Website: home-depot
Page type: delivery-shipping
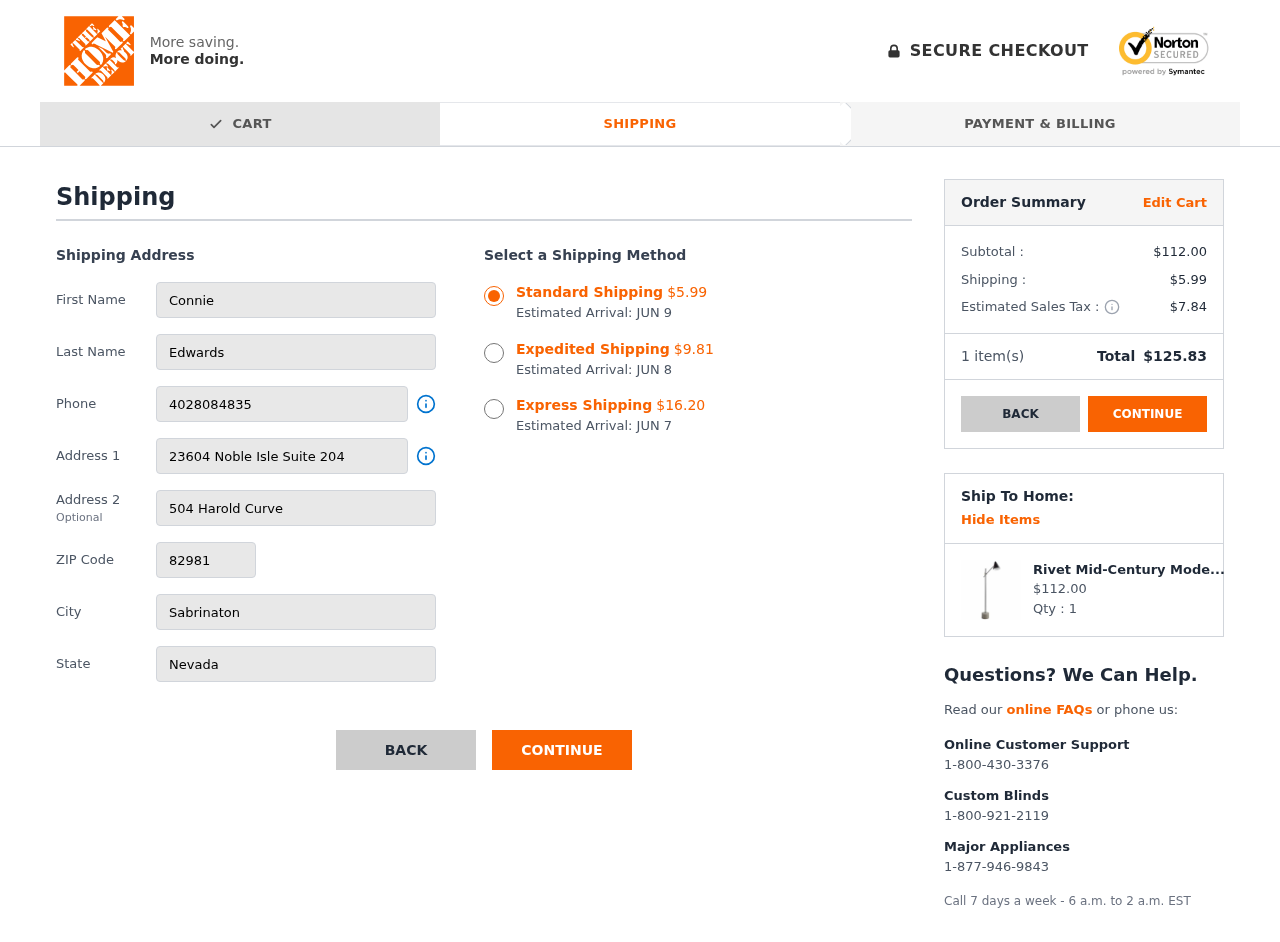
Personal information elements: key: PII_CITY
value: Sabrinaton
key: PII_FIRSTNAME
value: Connie
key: PII_LASTNAME
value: Edwards
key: PII_PHONE
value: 4028084835
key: PII_POSTCODE
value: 82981
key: PII_STATE
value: Nevada
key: PII_STREET
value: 23604 Noble Isle Suite 204
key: PII_STREET2
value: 504 Harold Curve
Product elements: key: PRODUCT1_NAME
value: Rivet Mid-Century Modern Steel Floor Lamp With Cone Shade And Light Bulb - 9.5 x 19 x 57 Inches, Mat
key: PRODUCT1_PRICE
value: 112
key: PRODUCT1_QUANTITY
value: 1
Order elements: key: ORDER_SHIPPING_COST_STANDARD
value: $5.99
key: ORDER_DELIVERY_DATE
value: JUN 9
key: ORDER_SHIPPING_COST_EXPEDITED
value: $9.81
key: ORDER_DELIVERY_DATE_EXPEDITED
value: JUN 8
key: ORDER_SHIPPING_COST_EXPRESS
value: $16.20
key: ORDER_DELIVERY_DATE_EXPRESS
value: JUN 7
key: ORDER_SUBTOTAL
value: $112.00
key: ORDER_SHIPPING_COST
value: $5.99
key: ORDER_TAX
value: $7.84
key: ORDER_NUM_ITEMS
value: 1
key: ORDER_TOTAL
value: $125.83